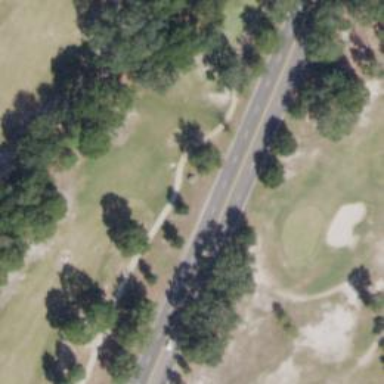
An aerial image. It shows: Service road designated as golf cart path.